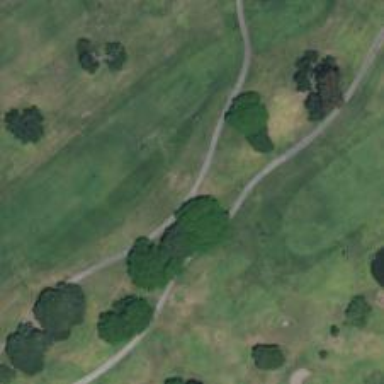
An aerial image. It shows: Golf cartpath that is also road path.